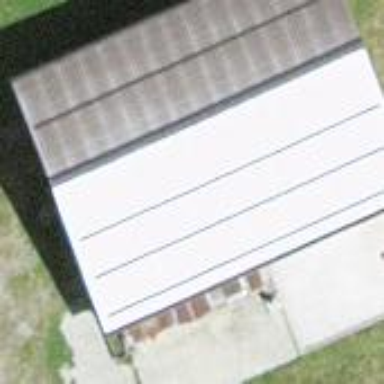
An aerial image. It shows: Farm auxiliary building.